Question:
Here headers are also inserting into database .here uploading the csv file with comma separated data
'''
string Feedback = string.Empty;
string connString = ConfigurationManager.ConnectionStrings["DataBaseConnectionString"].ConnectionString;
using (MySqlConnection conn = new MySqlConnection(connString))
{
var copy = new MySqlBulkLoader(conn);
conn.Open();
try
{
copy.TableName = "BulkImportDetails";
copy.FileName = fileName;
copy.FieldTerminator = ",";
copy.LineTerminator = @"
";
copy.Load();
Feedback = "Upload complete";
}
catch (Exception ex)
{
Feedback = ex.Message;
}
finally { conn.Close(); }
}
return Feedback;
'''
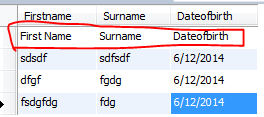
Answer: Use the 'NumberOfLinesToSkip' property to skip the first line, like so:
'''
copy.NumberOfLinesToSkip = 1;
'''
The use of this property is clearly shown in the documentation for 'MySQLBulkLoader'. You must make a habit of reading the documentation to resolve your queries before you post a question here.